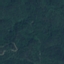
Land use / land cover class: Forest